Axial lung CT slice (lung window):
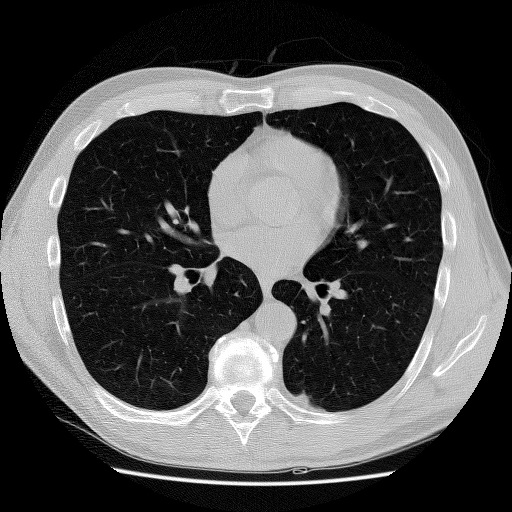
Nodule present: yes
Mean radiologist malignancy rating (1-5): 2